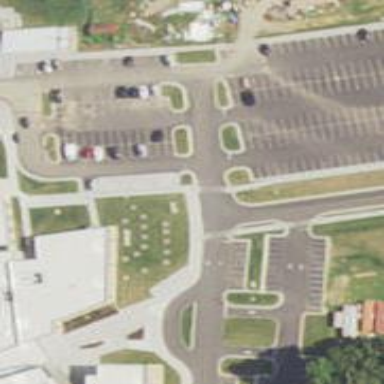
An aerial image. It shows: Parking space.